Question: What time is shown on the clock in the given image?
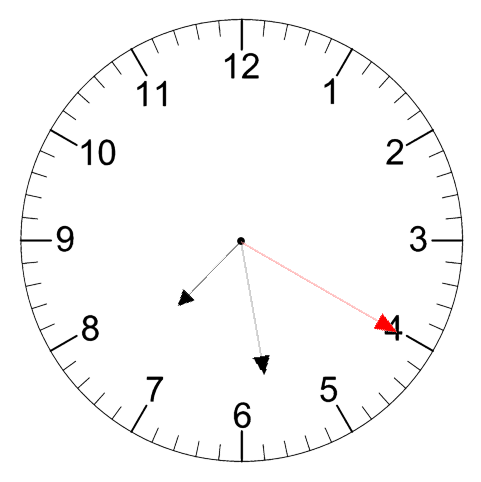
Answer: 07:28:20